Question: I have this: <URL>
'''
<div class="footer_middle">
<div class="clear"></div>
<div id="footer_middle">
<div>
<ul>
<li class="desc">BEZAHLARTEN</li>
<li class="vorkasse">Vorkasse</li>
<li class="paypal">Paypal</li>
<li class="rechnung">Rechnung</li>
</ul>
</div>
<div>
<ul>
<li class="desc">WIR VERSENDEN MIT</li>
<li class="dhl">DHL</li>
</ul>
</div>
</div>
</div>
'''
'''
.footer_middle {background-color: #e9ebed; height:80px;text-align: center;}
#footer_middle ul li {display: inline;margin-right:20px;color: #5c5f6f;font-size: 13px;font-weight: 200;}
.vorkasse, .rechnung, .paypal, .dhl {font-size: 11px !important;color: #848484 !important; padding-top:40px;}
#footer_middle div {display: inline-block;margin-top: 30px;}
#footer_wrapper .footer_inner #footer {background: none;}
.vorkasse {background: url('https://adium.im/images/services/icon-msn.png') no-repeat center top;}
.rechnung {background: url('https://adium.im/images/services/icon-msn.png') no-repeat center top;}
.paypal {background: url('https://adium.im/images/services/icon-msn.png') no-repeat center top;}
.dhl {background: url('https://adium.im/images/services/icon-msn.png') no-repeat center top;}
'''
and are trying to get this result:

I have tried to add a heigh to the li elements and deleted the padding but the elements are not moving down.
Does someone has an idea how to resolve this problem I have?
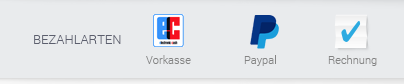
Answer: Make the following changes to CSS:
- '#footer_middle ul li''display: inline;''display: inline-block;''vertical-align: middle;''li'- '#footer_middle div''margin-top: 30px;''li'
'''
.footer_middle {background-color: #e9ebed; height:80px;text-align: center;}
#footer_middle ul li {display: inline-block;vertical-align: middle;margin-right:20px;color: #5c5f6f;font-size: 13px;font-weight: 200;}
.vorkasse, .rechnung, .paypal, .dhl {font-size: 11px !important;color: #848484 !important; padding-top:40px;}
#footer_middle div {display: inline-block;}
#footer_wrapper .footer_inner #footer {background: none;}
.vorkasse {background: url('http://www.taxi-blau.de/images/stories/icon_ec_a.png') no-repeat center top;}
.rechnung {background: url('http://www.taxi-blau.de/images/stories/icon_ec_a.png') no-repeat center top;}
.paypal {background: url('http://www.taxi-blau.de/images/stories/icon_ec_a.png') no-repeat center top;}
.dhl {background: url('http://www.taxi-blau.de/images/stories/icon_ec_a.png') no-repeat center top;}
'''
<URL>